Field crop: maize
Growth stage: 2
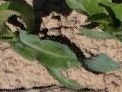
Species: maize